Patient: sex M, age 69
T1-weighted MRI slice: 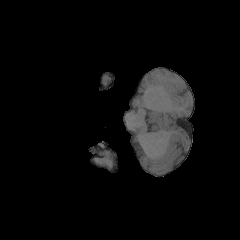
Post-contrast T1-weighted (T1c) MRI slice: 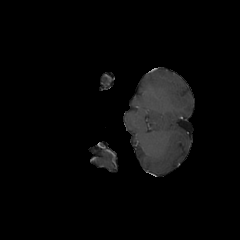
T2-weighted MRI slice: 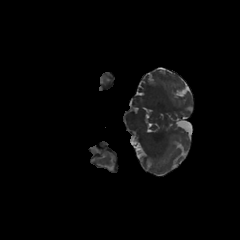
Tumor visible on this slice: no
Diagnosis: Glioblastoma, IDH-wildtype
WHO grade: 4